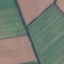
Land use / land cover: AnnualCrop